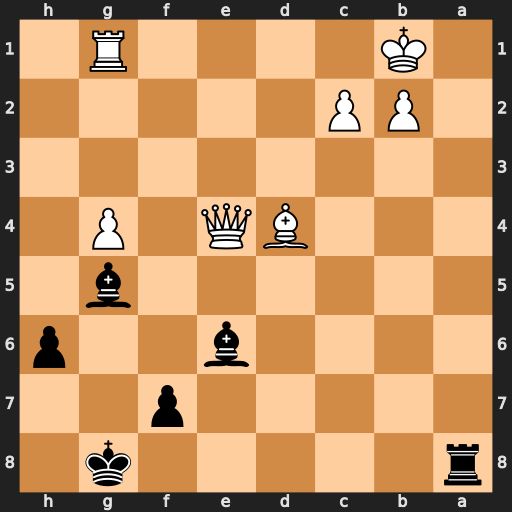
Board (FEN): r5k1/5p2/4b2p/6b1/3BQ1P1/8/1PP5/1K4R1
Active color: b
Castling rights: -
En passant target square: -
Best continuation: Ba2+ Ka1 Bd5+